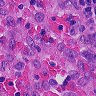
Metastatic tissue present: no